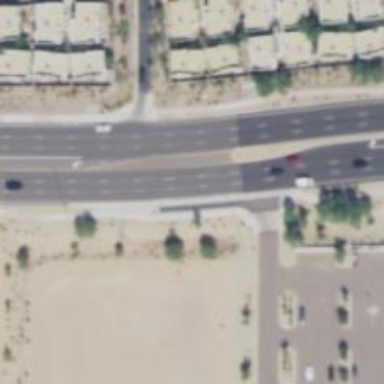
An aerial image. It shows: Secondary link road with asphalt surface.